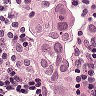
Metastatic tissue present: yes